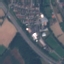
Land use / land cover: Highway